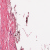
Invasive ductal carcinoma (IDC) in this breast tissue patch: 0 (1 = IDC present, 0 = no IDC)